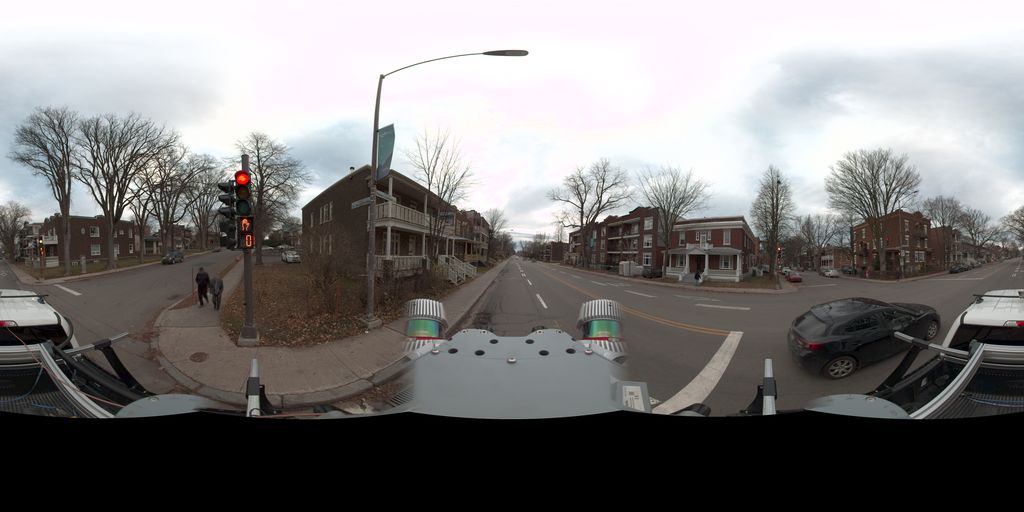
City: quebec_city